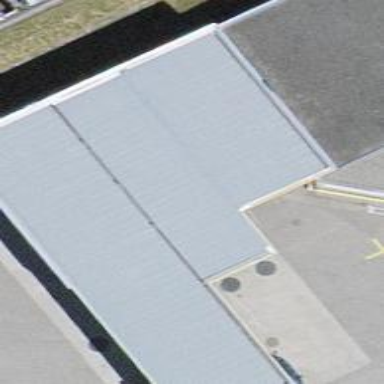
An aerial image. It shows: Fuel station.